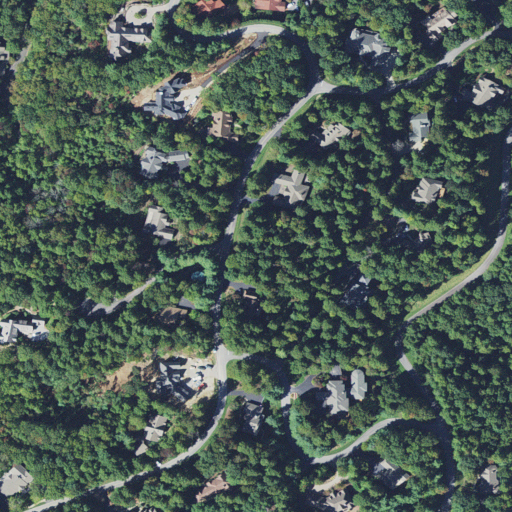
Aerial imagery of mountain in North Carolina named Drake Mountain containing open development, low intensity development, deciduous forest, mixed forest, and medium intensity development